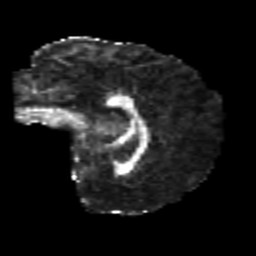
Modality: FA
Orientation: sagittal
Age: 24
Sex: female
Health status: healthy
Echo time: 0.074 s